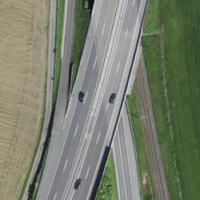
EUNIS habitat code: 57
Species observed at this site:
Milvus milvus
Buteo buteo
Sturnus vulgaris